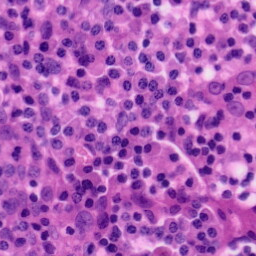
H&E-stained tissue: Tonsil